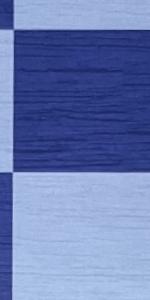
Label: Empty